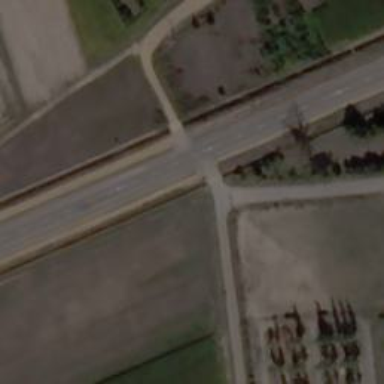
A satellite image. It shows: Track road on bridge.